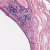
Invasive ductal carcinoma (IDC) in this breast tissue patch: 0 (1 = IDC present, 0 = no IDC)